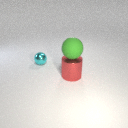
large green rubber sphere above large red metal cylinder